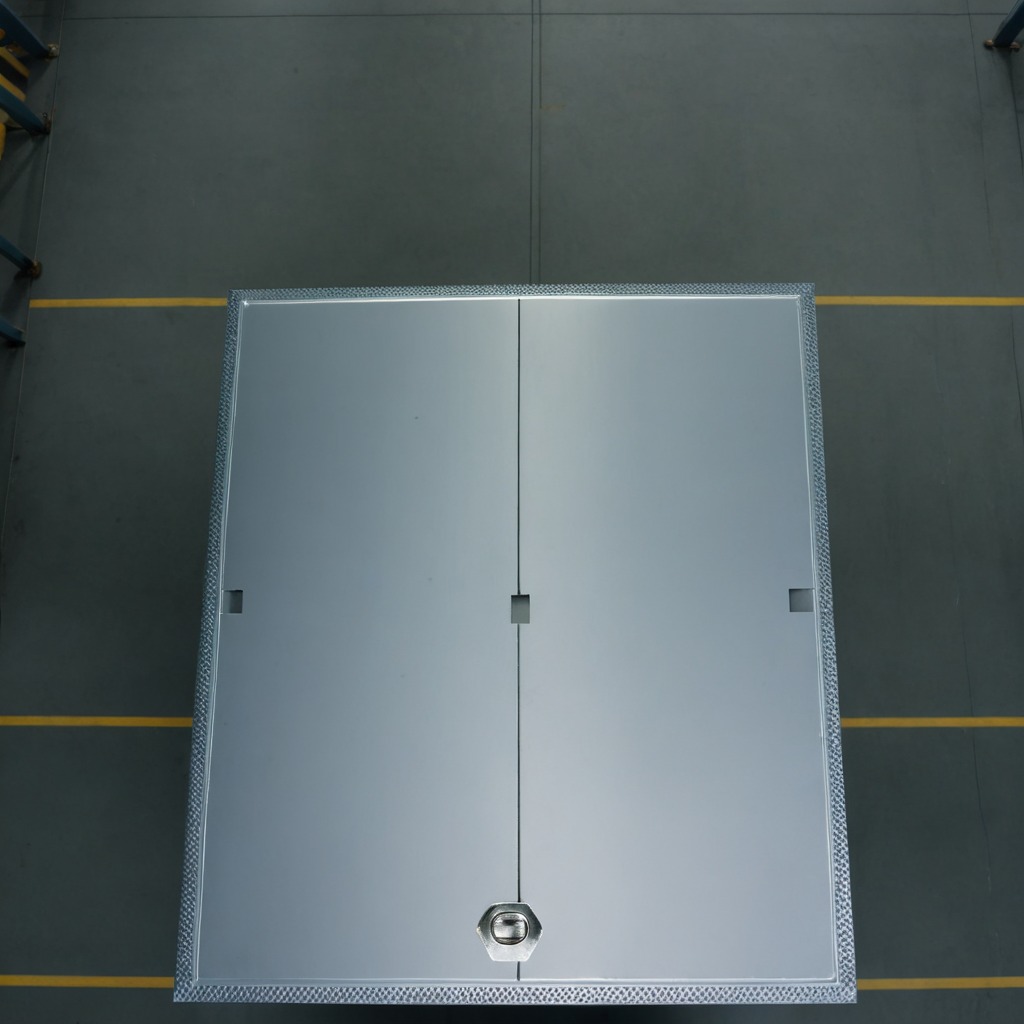
A metal nut is lying on a toolbox surface in an airplane hangar workshop.